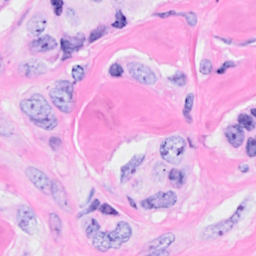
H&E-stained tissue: Breast